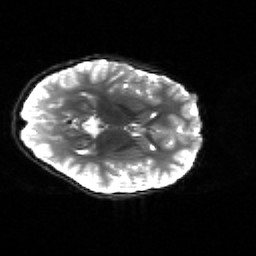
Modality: sbref
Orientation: axial
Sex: female
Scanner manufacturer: siemens
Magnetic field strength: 3 T
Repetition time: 5 s
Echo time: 0.071 s